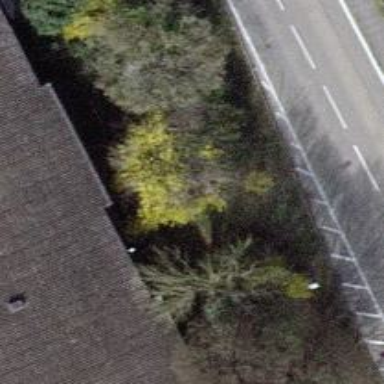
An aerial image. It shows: Avenue lined with deciduous broadleaved trees.